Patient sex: F
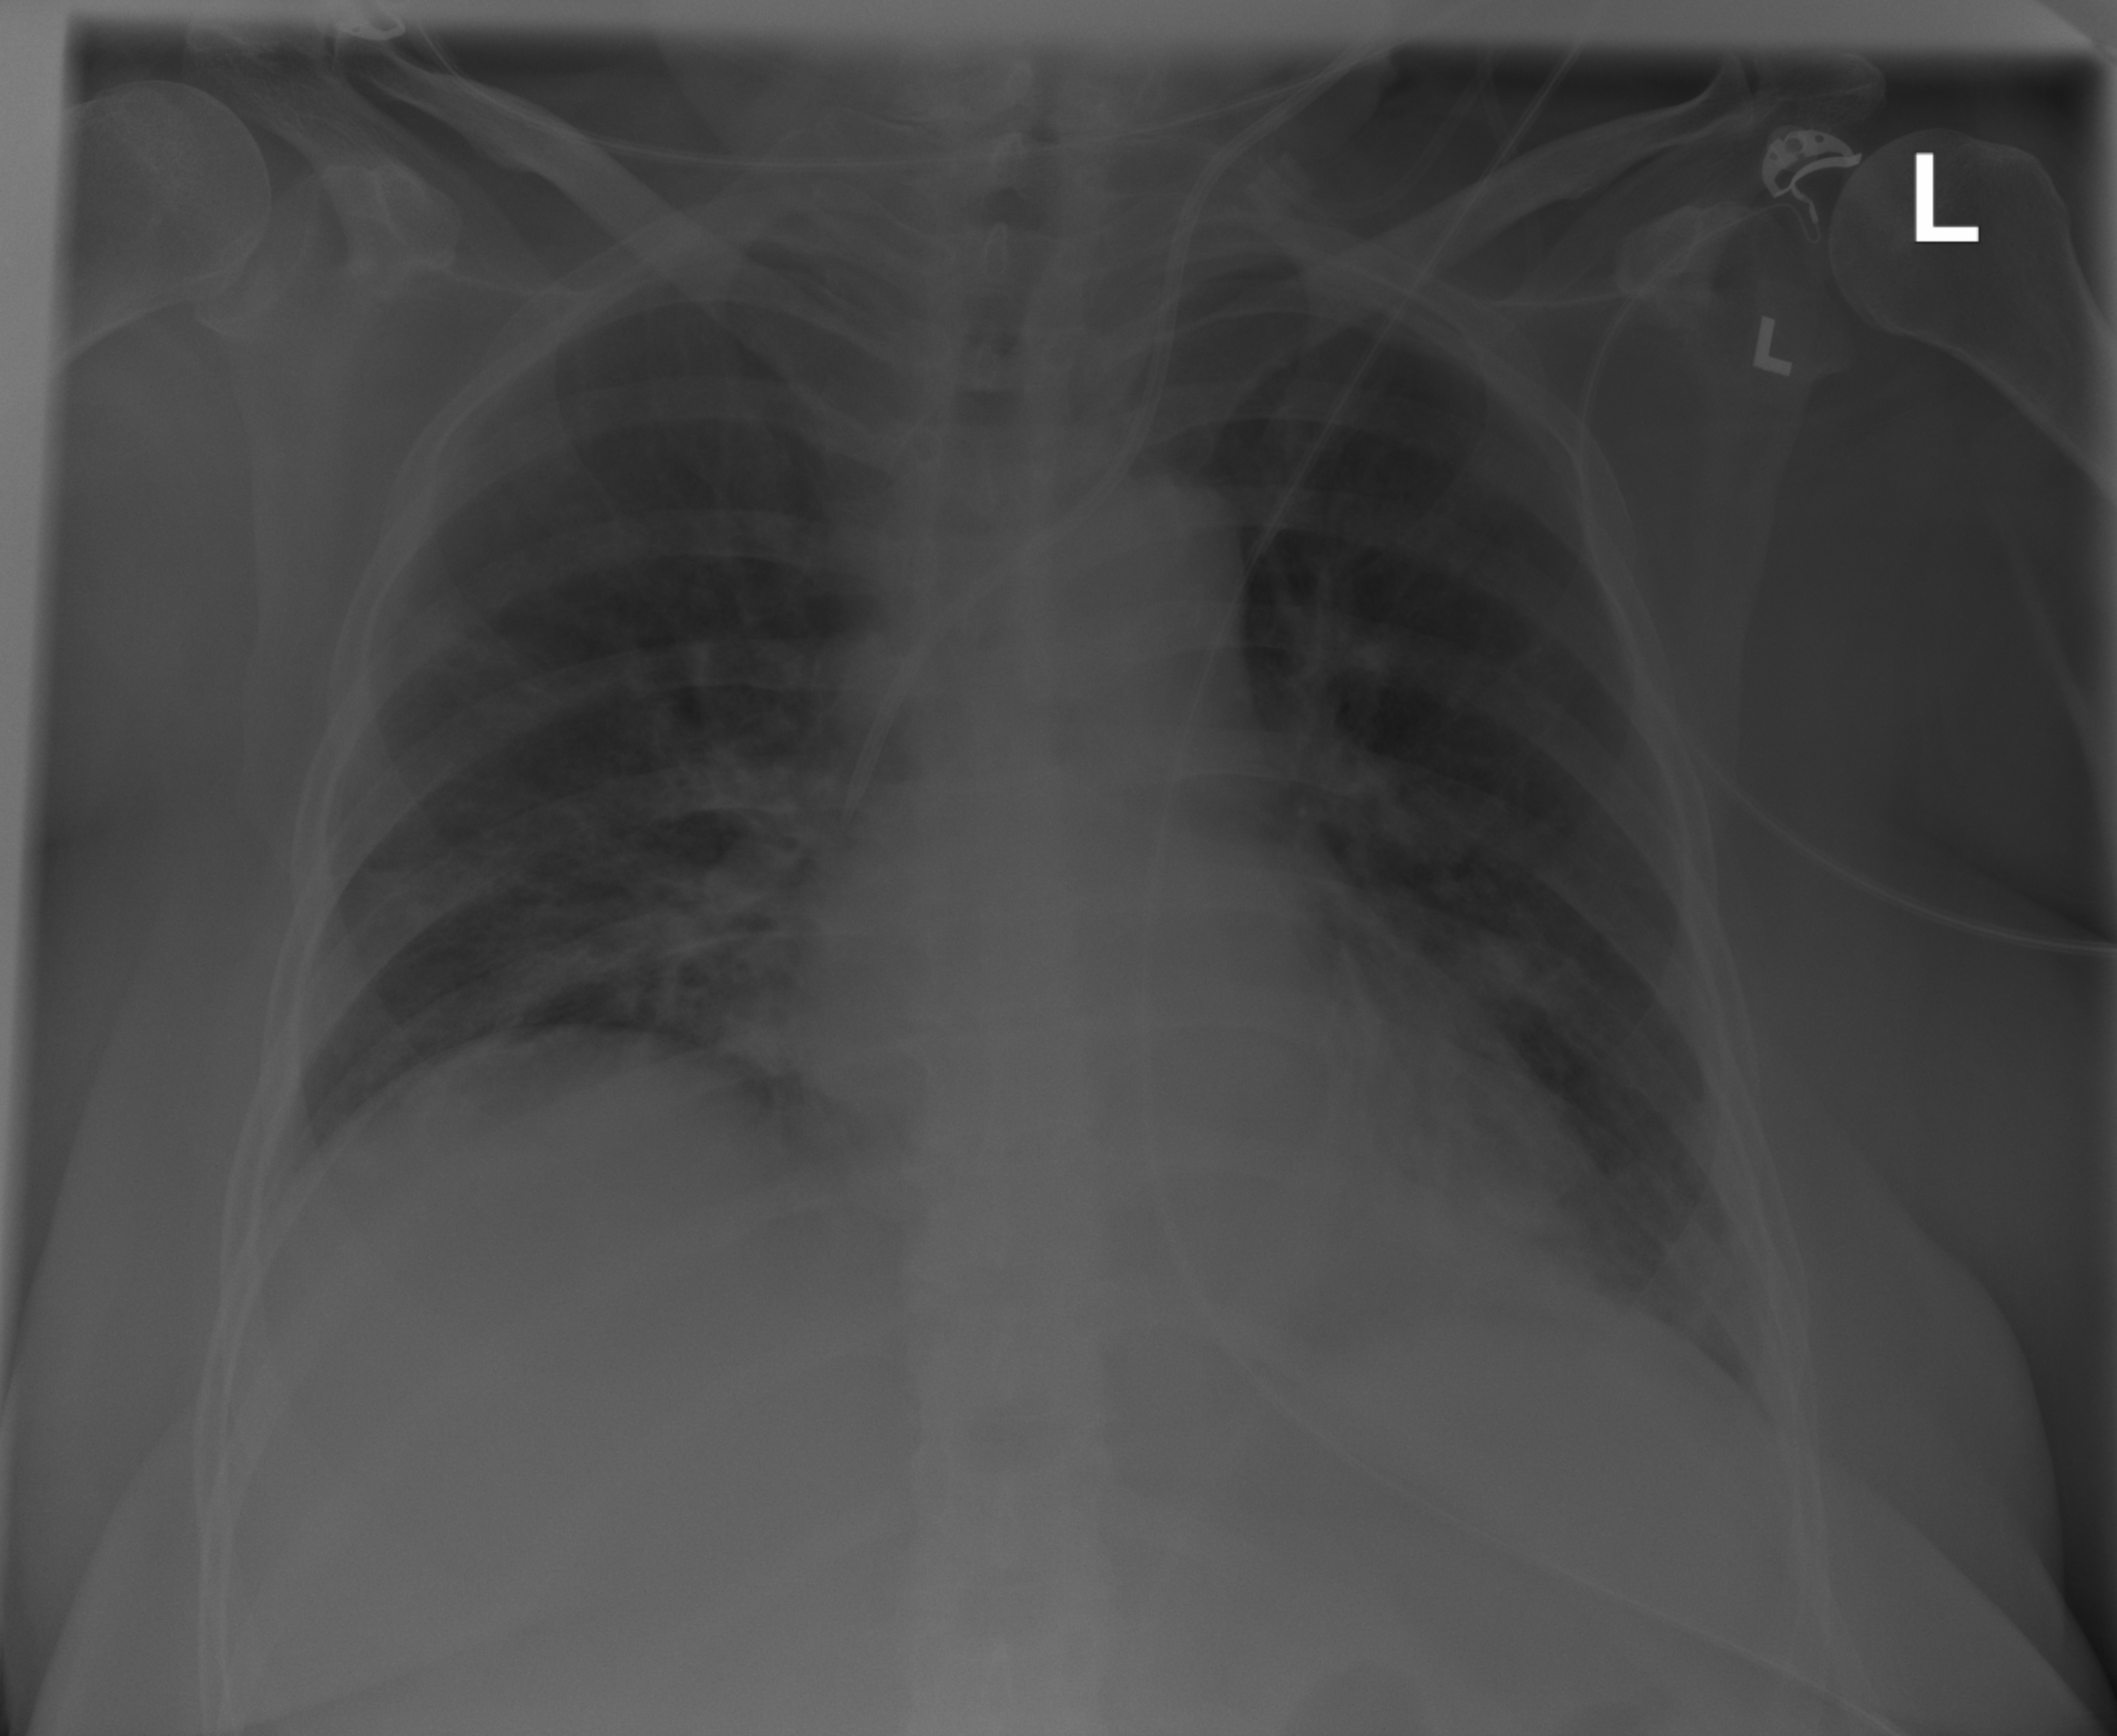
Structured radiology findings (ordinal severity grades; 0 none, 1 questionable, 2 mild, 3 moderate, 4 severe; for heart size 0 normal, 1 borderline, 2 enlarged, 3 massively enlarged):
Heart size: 2
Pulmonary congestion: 2
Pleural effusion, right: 2
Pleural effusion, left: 2
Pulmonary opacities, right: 2
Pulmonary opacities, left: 2
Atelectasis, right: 0
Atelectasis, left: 2